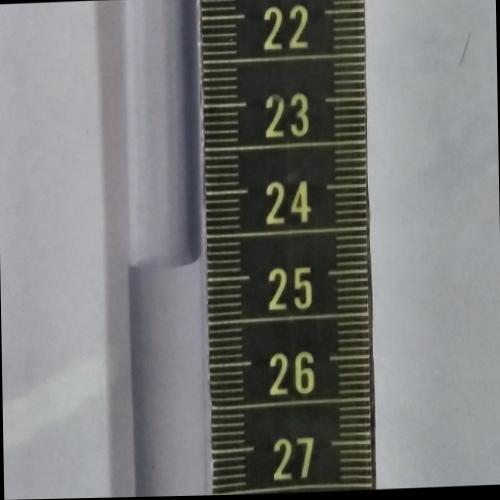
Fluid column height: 24.8 cm